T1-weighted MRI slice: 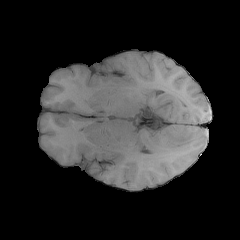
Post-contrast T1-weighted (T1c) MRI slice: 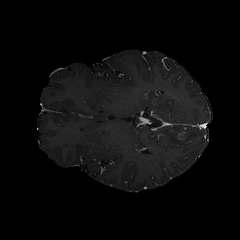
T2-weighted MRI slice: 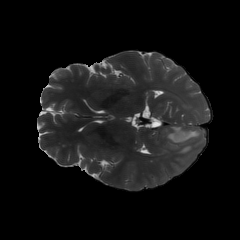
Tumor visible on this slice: yes